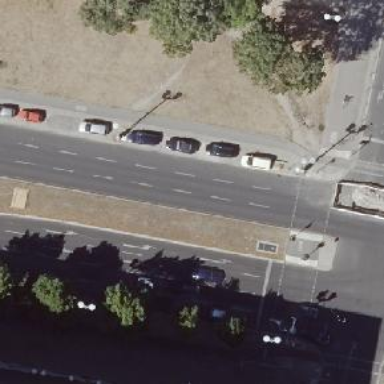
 separated on the left by jersey barrier."